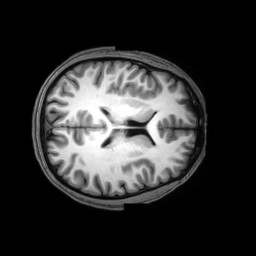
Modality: T1w
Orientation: axial
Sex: male
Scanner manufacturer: philips
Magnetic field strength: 3 T
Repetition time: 0.01238 s
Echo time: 0.003481 s